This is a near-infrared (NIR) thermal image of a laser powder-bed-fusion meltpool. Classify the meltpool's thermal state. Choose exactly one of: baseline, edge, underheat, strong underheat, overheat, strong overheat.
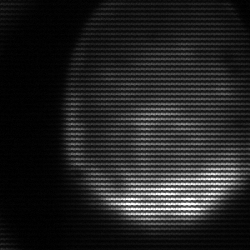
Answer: edge